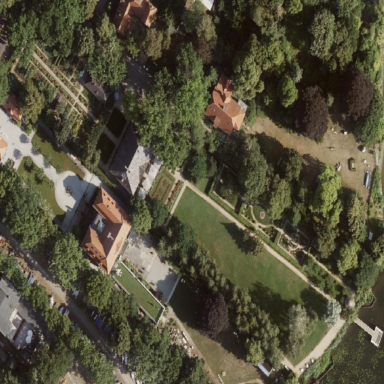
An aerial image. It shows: Lovely park for leisure and relaxation.